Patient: sex M, age 69
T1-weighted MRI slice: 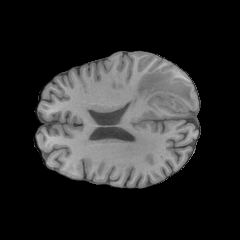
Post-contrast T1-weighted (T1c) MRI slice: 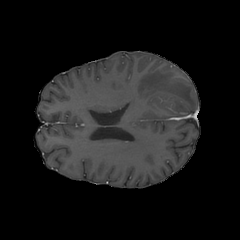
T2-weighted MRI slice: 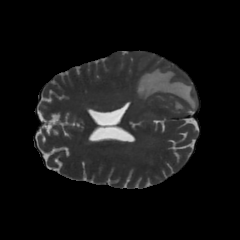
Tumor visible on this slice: yes
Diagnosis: Glioblastoma, IDH-wildtype
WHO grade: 4